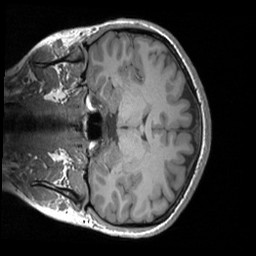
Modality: T1w
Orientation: coronal
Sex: female
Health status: ill
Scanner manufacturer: siemens
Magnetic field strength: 3 T
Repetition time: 1.66 s
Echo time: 0.00254 s